Interaction volume radius: 5 \u00c5
Interaction volume height: 15 \u00c5
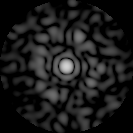
Disorder parameter: 0.8006